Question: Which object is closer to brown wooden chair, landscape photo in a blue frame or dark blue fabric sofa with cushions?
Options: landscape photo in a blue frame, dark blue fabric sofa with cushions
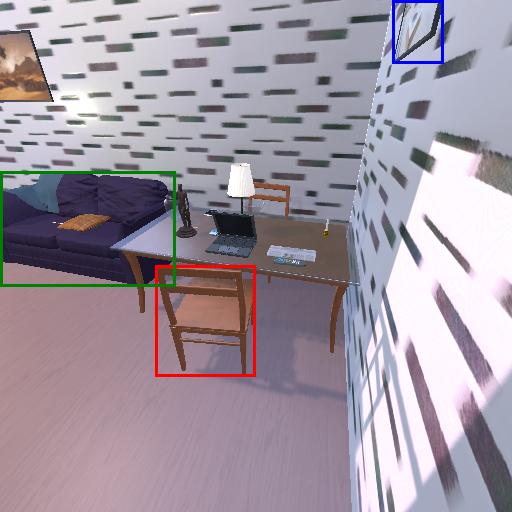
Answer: landscape photo in a blue frame